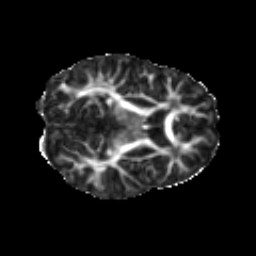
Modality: FA
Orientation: axial
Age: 9
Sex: female
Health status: ill
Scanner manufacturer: ge
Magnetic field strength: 3 T
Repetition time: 6.752 s
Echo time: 0.079 s